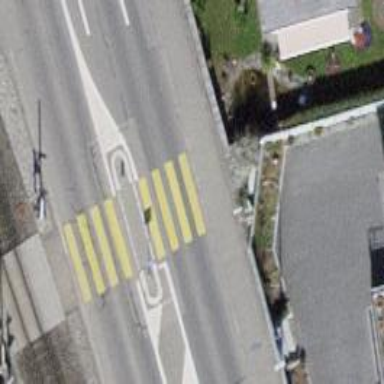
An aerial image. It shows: Marked road crossing with pedestrian island.